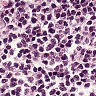
Metastatic tissue present: no